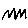
Label: zigzag